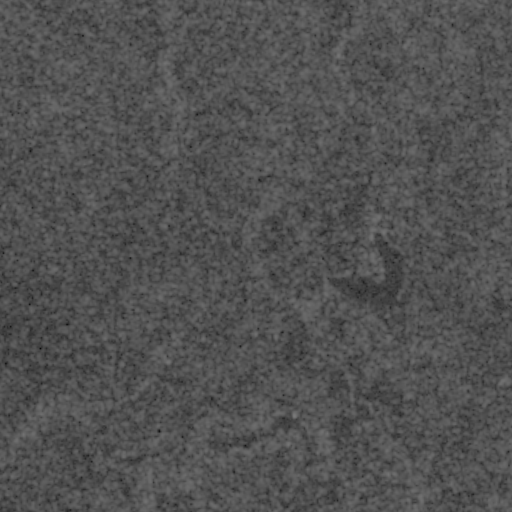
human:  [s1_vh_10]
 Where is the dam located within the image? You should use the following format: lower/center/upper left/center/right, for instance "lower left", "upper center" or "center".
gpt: The dam is located in the center right of the image.
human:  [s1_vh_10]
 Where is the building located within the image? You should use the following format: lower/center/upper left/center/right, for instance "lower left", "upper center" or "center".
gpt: The building is located in the center right of the image.
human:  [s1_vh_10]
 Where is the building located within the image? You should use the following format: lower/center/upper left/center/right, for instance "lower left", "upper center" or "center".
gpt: The building is located in the center right of the image.
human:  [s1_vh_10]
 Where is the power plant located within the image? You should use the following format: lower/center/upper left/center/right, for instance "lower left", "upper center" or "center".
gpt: There is no power plant in the image.

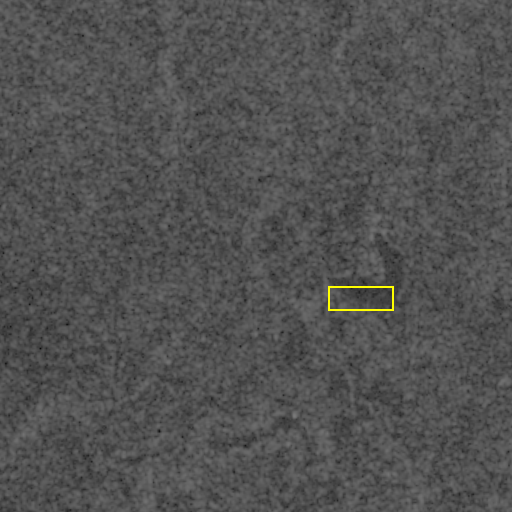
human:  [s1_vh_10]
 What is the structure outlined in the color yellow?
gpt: The structure outlined in yellow is a dam.
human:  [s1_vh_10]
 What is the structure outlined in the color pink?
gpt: There is no pink outline.